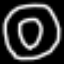
Label: donut